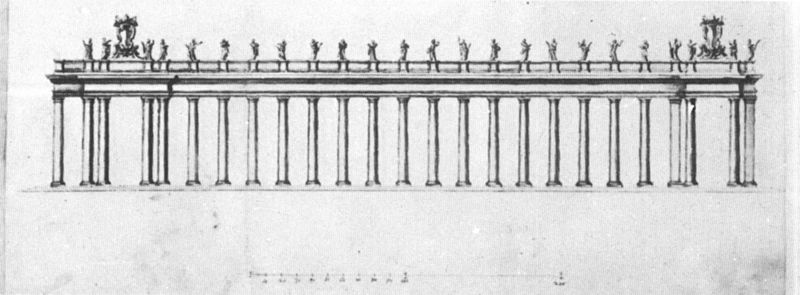
Titel: Ansicht der Architrav-Lösung für den Petersplatz
Künstler: Giovanni Lorenzo Bernini
Institution: Rom, Biblioteca Vaticana
Schlagwörter: skizze, säulen, zeichnung, architektur, brücke, renaissance, statue, galerie, gang, antike, linear, schwarzweiss, arkaden, rom, fries, wappen, sims, gesims, skulpturen, statuen, kapitel, maßstab, säulenordnung, freis, bauelement, 1600, ehrentor, zeitstrahl, architektonische zeichnung